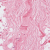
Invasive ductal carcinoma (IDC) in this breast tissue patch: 0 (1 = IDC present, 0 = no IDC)